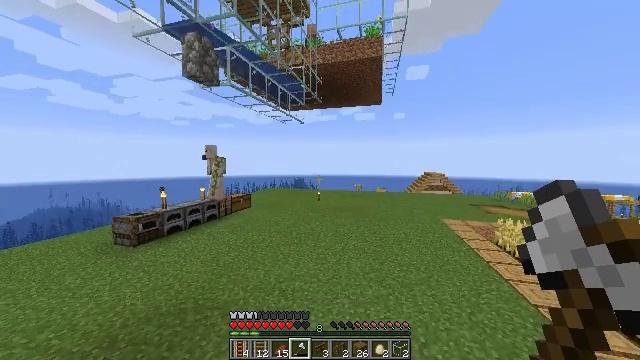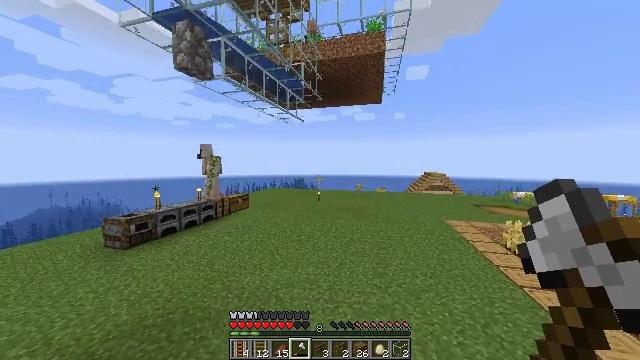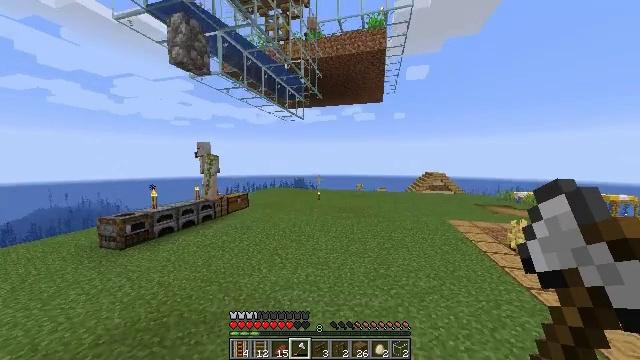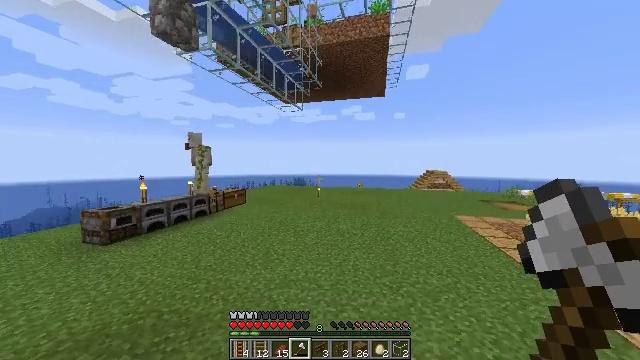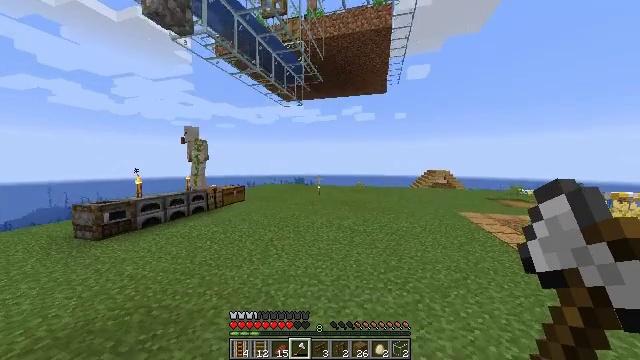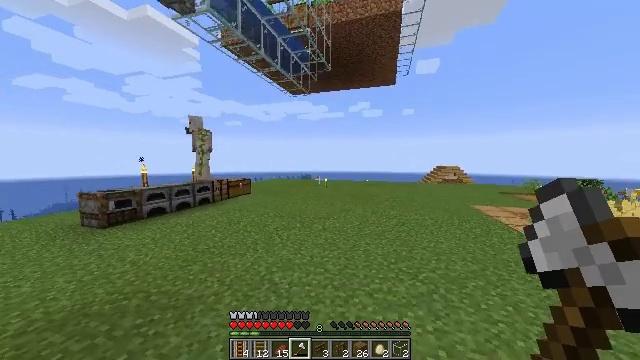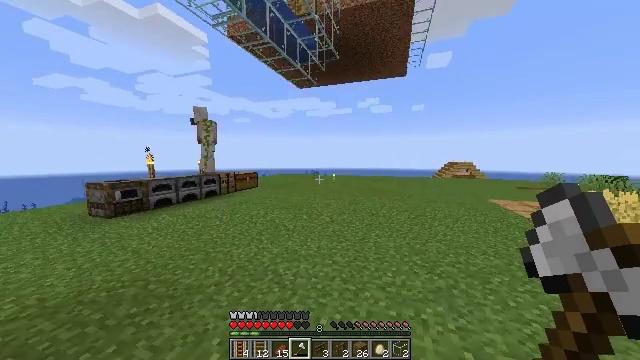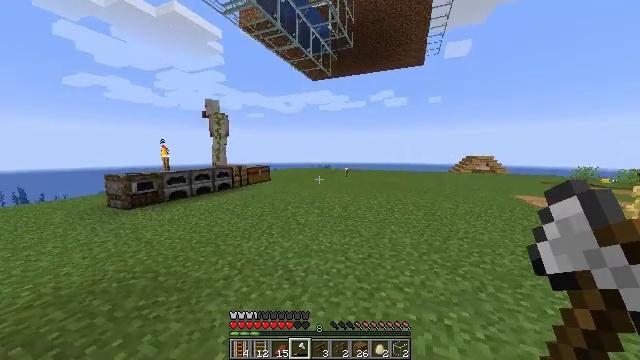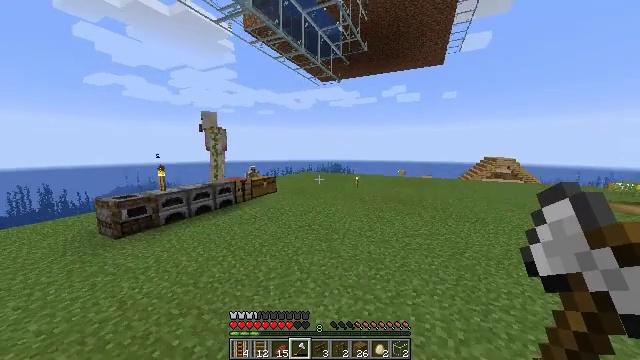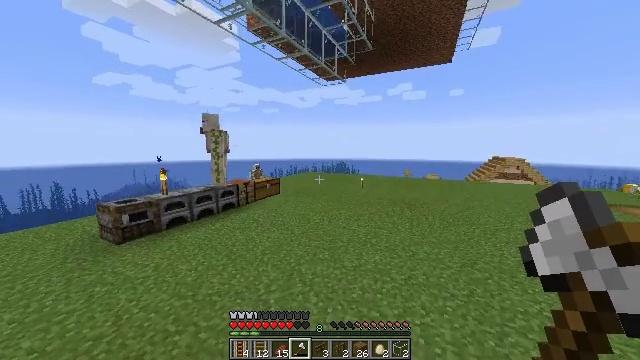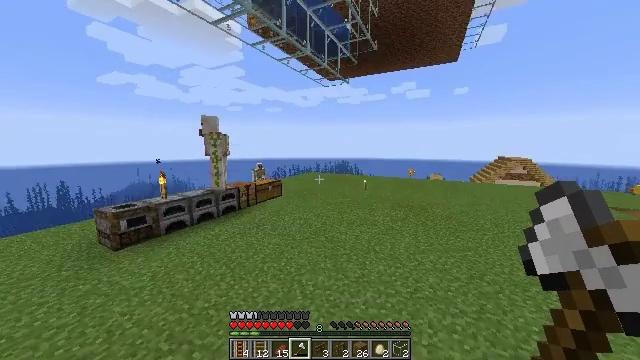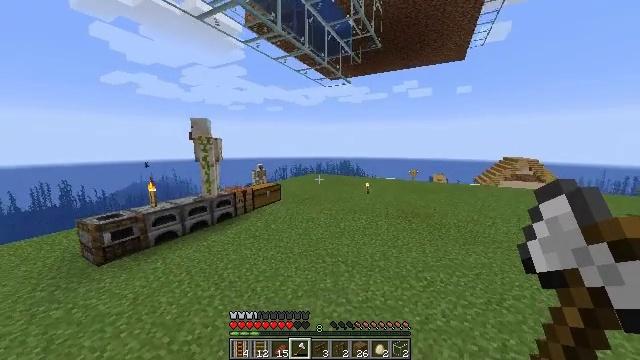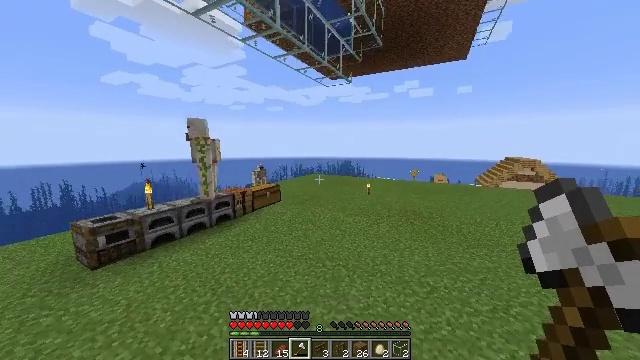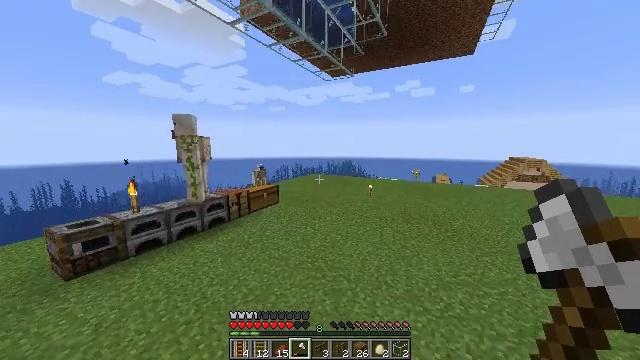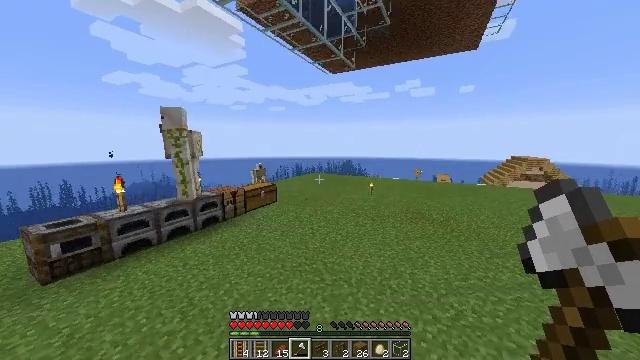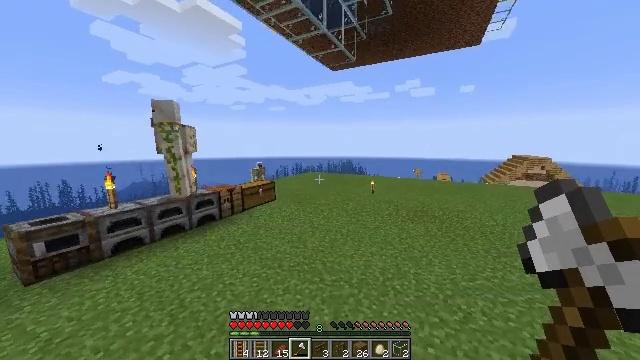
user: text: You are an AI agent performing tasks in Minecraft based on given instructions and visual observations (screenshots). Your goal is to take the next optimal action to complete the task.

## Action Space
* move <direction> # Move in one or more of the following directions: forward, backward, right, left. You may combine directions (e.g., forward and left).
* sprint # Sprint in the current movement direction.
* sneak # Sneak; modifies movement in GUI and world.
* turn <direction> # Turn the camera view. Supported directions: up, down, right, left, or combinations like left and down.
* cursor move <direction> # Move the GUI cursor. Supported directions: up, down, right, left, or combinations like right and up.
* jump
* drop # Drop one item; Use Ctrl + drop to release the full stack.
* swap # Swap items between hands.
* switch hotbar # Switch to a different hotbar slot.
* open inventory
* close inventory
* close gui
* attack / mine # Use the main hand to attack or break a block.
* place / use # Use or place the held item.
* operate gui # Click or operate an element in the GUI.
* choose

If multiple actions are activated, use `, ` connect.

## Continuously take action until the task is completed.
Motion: motion action
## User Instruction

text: Create a spruce sign with the crafting table.
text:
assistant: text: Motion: move forward, jump
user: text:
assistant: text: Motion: move forward, jump
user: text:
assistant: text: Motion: move forward, jump
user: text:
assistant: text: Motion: move forward, jump
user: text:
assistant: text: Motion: move forward, sprint, turn left, jump
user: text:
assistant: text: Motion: move forward, sprint, turn left, jump
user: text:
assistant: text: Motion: move forward, sprint, turn left and down, jump
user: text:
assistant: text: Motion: move forward, sprint, turn left, jump
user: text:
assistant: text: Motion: move forward, turn left, jump
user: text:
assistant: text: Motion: move forward, jump
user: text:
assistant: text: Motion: move forward, jump
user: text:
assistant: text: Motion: move forward, jump
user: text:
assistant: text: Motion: move forward, jump
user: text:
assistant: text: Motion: move forward, jump
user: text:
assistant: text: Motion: move forward, jump
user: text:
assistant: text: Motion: move forward, jump
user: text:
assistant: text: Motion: move forward, jump
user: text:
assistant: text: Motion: move forward, sprint, jump
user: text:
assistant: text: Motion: move forward, sprint, jump
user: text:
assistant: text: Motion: move forward, sprint, jump
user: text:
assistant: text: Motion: move forward, sprint, jump
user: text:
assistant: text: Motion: move forward, jump
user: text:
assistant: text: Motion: move forward, jump
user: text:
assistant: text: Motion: move forward, turn left, jump
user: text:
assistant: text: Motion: move forward, turn left and down
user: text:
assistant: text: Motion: move forward, turn left
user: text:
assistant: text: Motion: move forward, turn left
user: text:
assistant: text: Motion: move forward, turn left
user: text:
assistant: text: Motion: turn left
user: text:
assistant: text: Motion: no_op